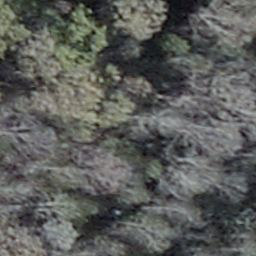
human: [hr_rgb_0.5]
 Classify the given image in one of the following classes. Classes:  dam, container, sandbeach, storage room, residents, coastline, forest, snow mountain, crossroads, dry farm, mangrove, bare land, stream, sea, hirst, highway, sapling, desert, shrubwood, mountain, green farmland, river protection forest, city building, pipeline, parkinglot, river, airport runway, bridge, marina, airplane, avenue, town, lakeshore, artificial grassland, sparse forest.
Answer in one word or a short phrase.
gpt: shrubwood